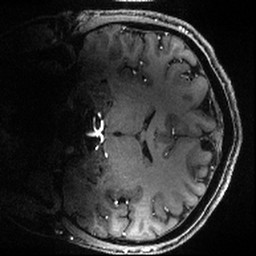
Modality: T1w
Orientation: coronal
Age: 28
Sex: male
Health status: healthy
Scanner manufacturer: siemens
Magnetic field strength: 9.4 T
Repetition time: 3.8 s
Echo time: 0.0025 s